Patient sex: M
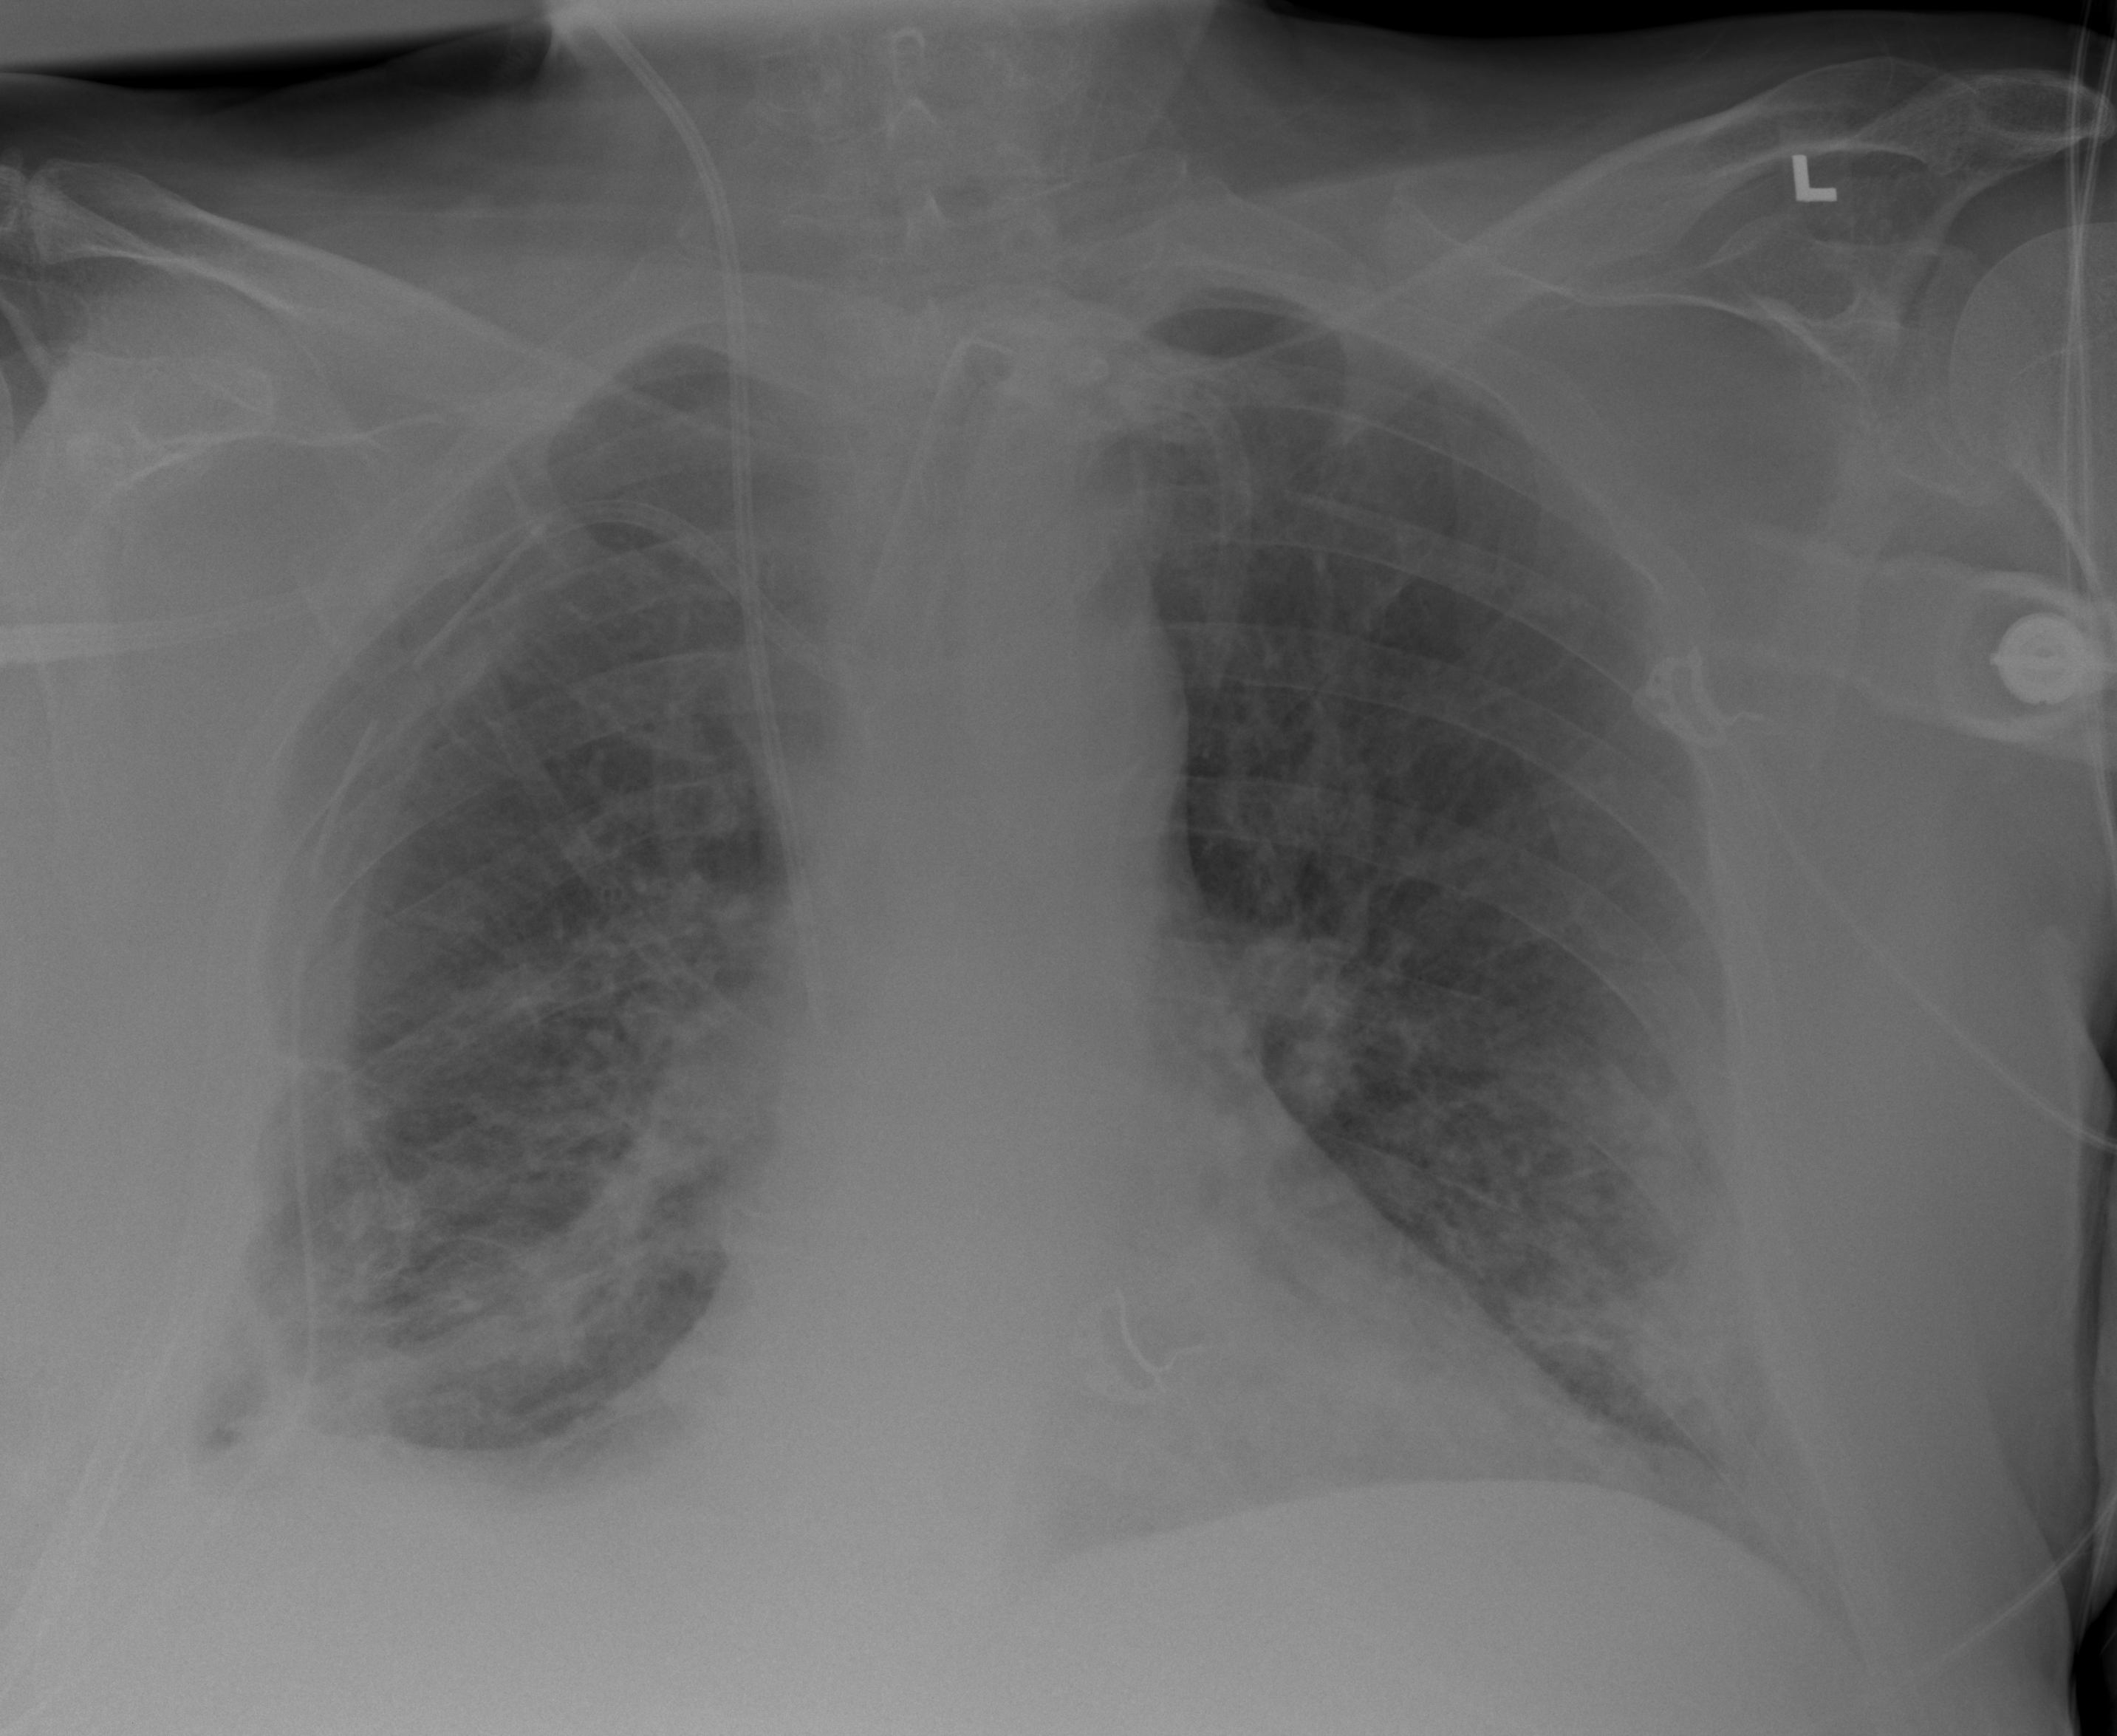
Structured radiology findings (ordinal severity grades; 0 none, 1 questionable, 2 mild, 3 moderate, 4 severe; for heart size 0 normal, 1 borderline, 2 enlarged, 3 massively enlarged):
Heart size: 2
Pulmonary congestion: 1
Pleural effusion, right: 2
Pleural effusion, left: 1
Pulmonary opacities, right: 3
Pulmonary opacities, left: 3
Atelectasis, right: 3
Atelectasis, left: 2